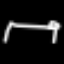
Label: bed